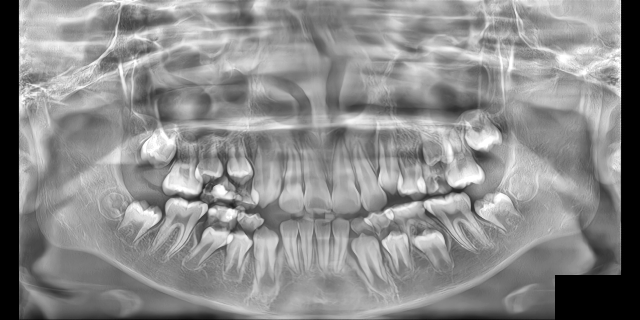
adult